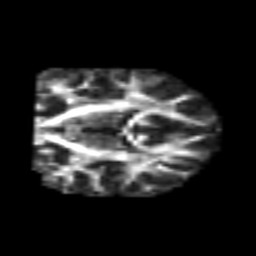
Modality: FA
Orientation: coronal
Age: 25
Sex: male
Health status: healthy